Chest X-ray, PA view. Patient: 47 years old, sex F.
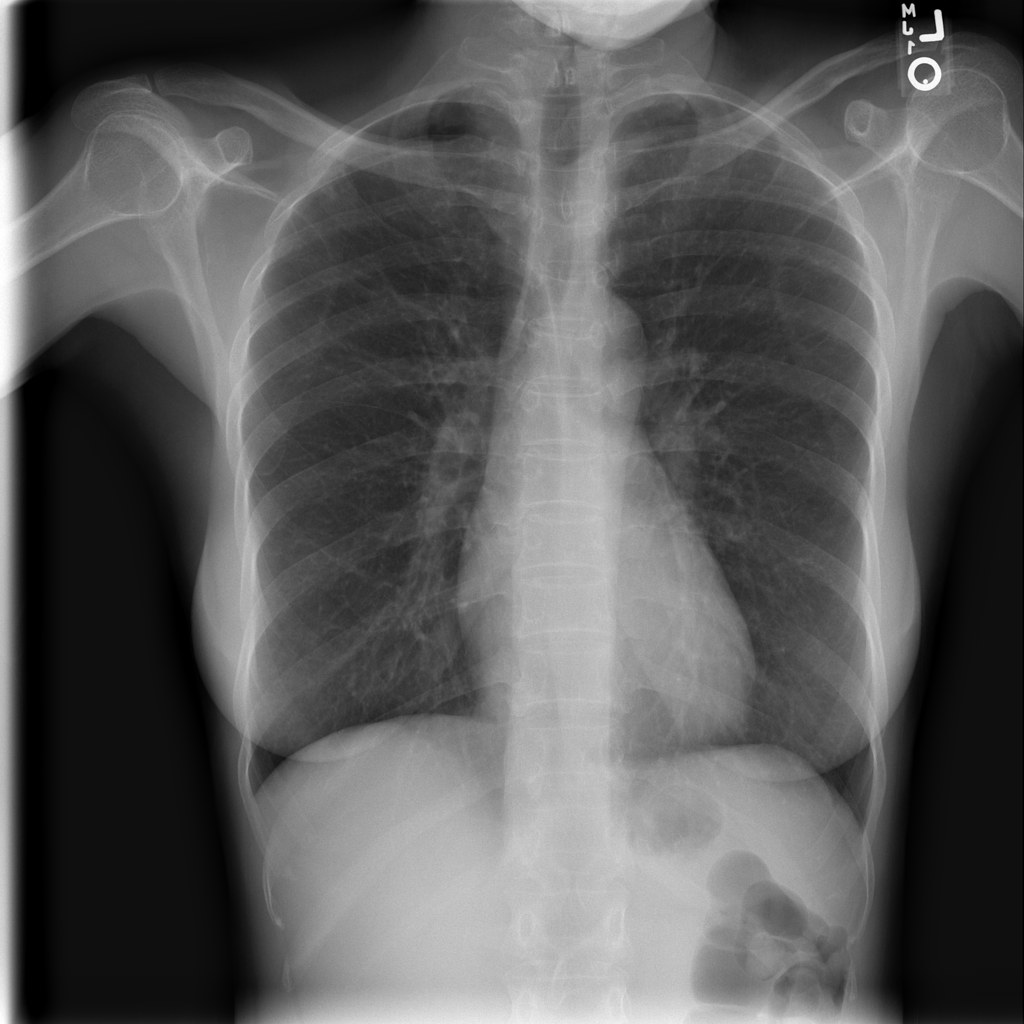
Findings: No Finding